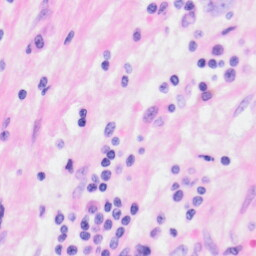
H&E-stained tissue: Kidney